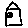
Label: house